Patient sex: M
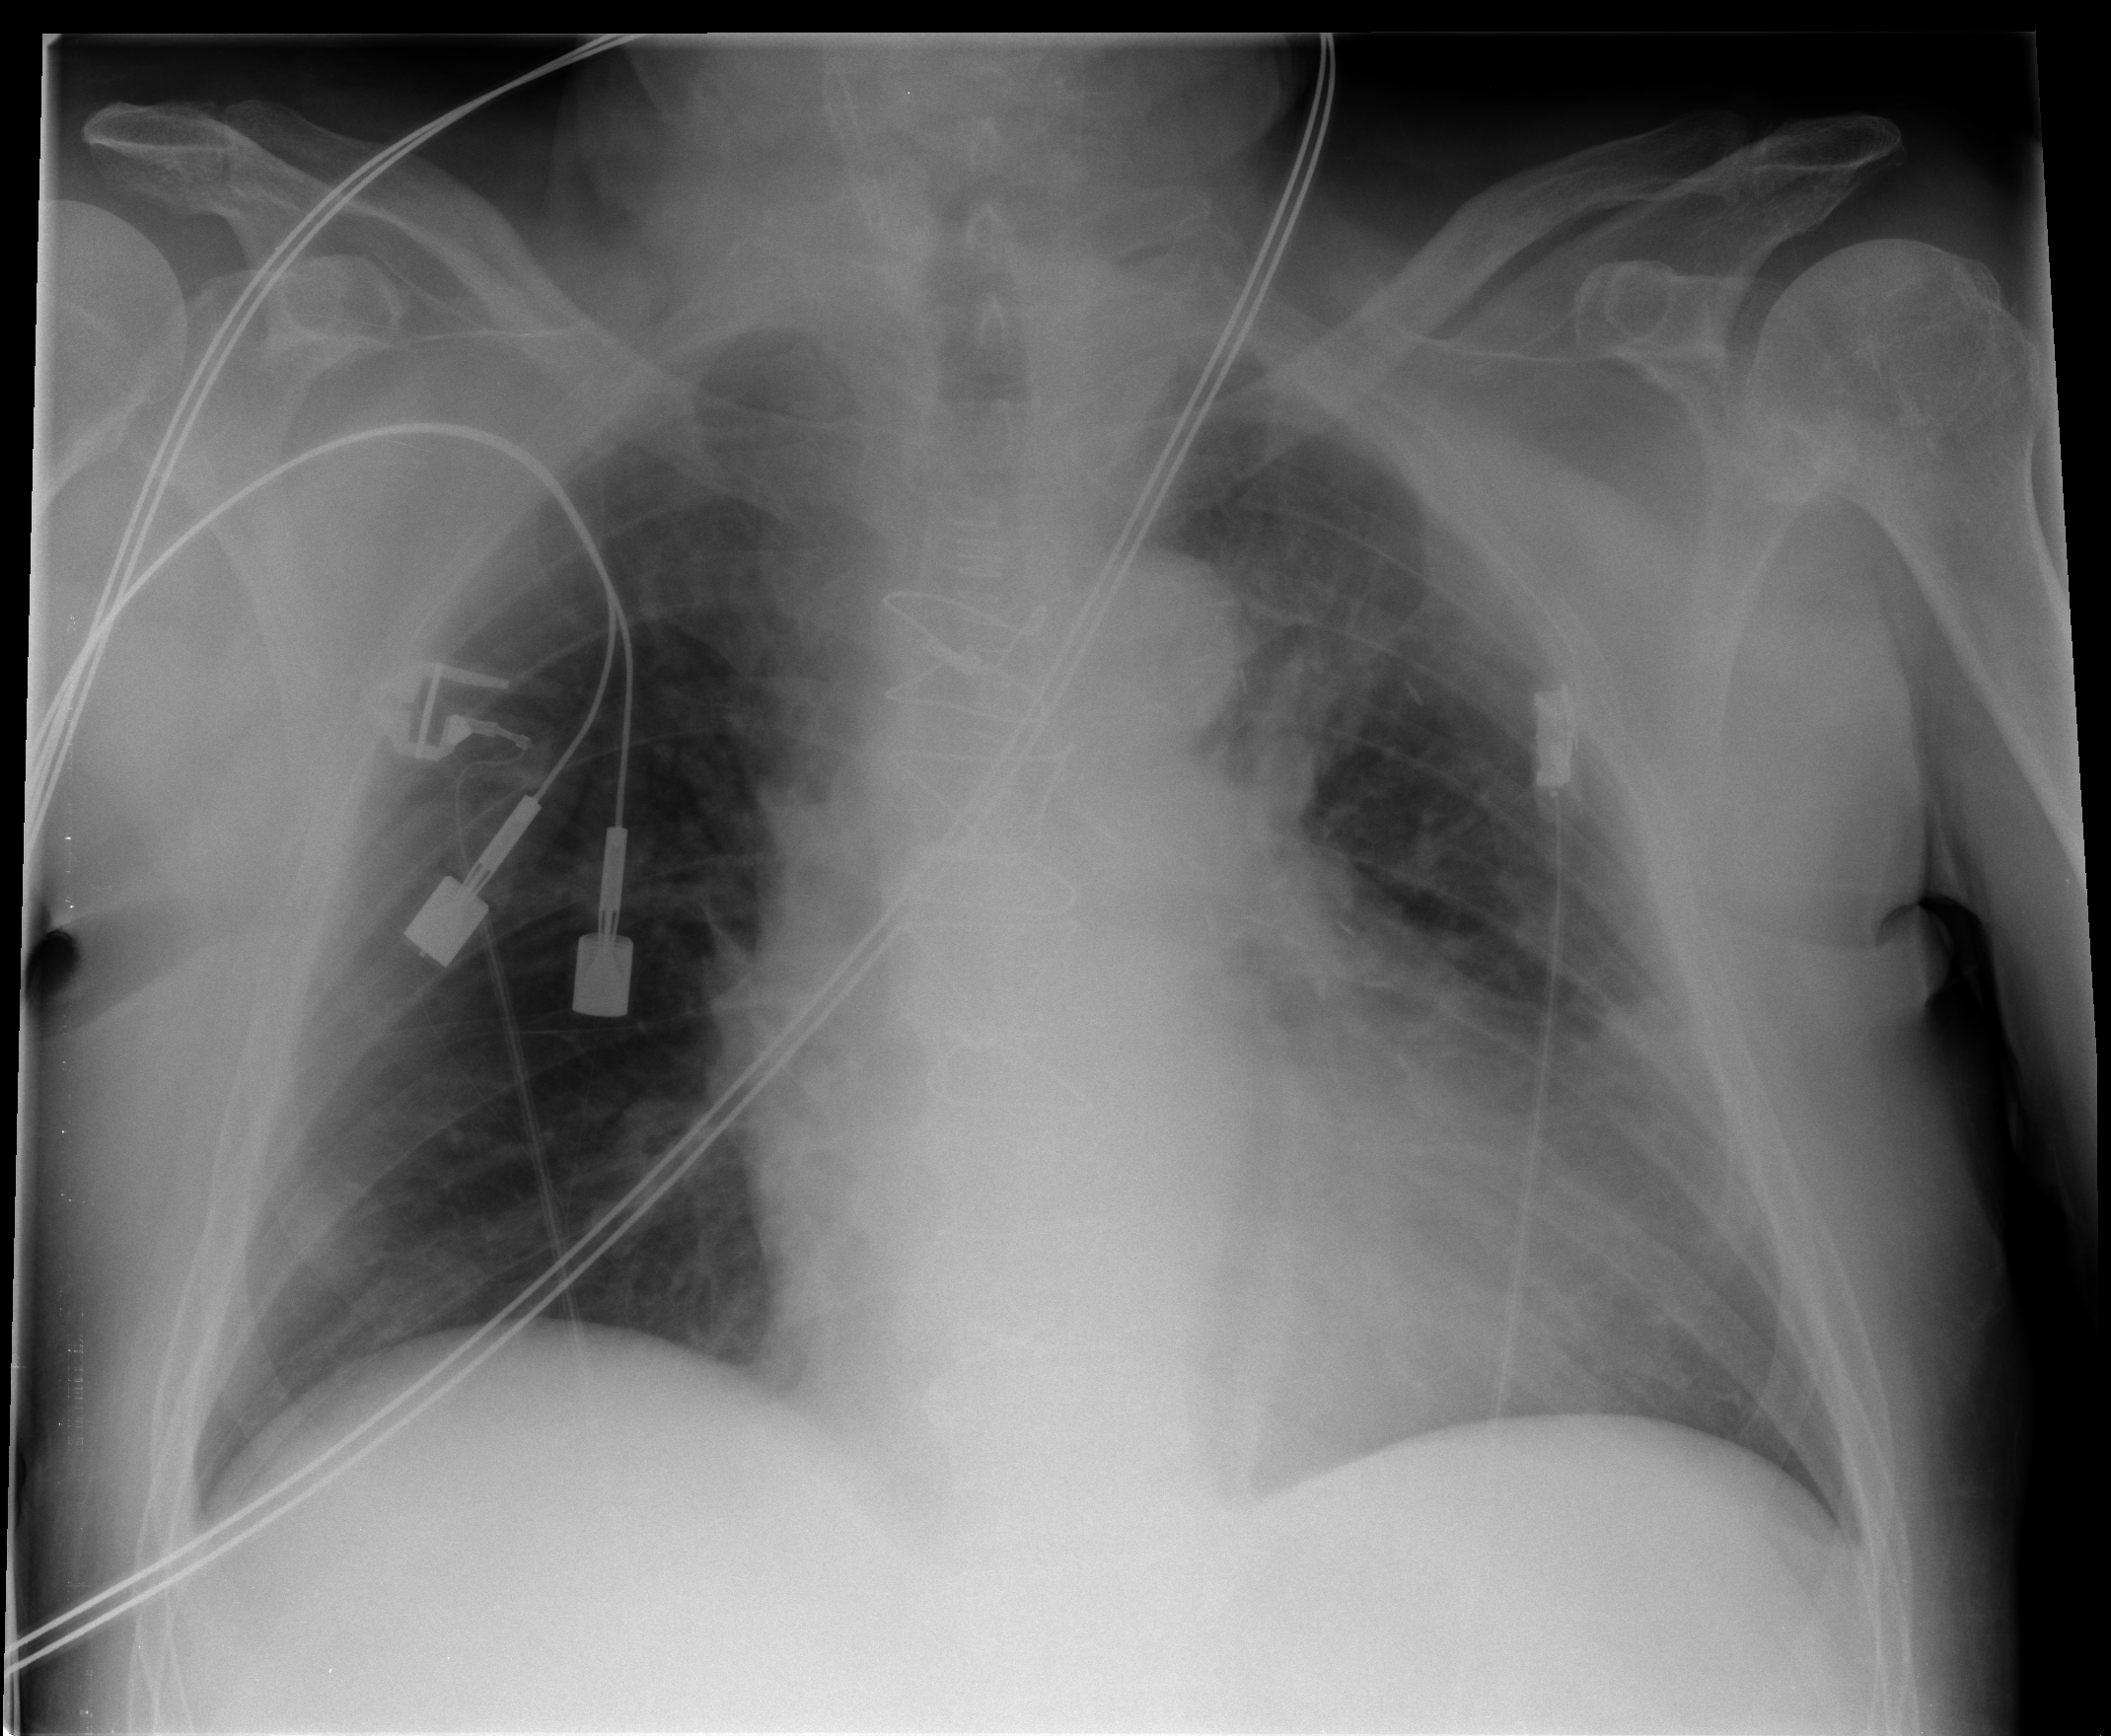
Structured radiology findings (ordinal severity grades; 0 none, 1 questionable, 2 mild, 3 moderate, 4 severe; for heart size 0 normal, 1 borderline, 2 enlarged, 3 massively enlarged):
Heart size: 1
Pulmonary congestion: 0
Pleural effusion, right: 0
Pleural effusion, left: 0
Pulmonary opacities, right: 0
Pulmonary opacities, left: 1
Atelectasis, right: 0
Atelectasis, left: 2